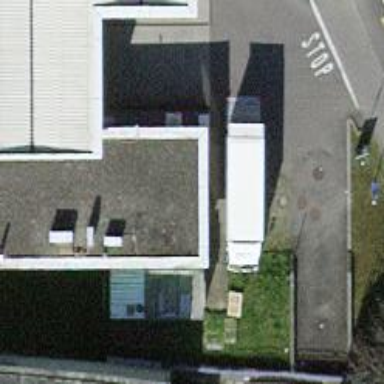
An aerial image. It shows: Retail building.